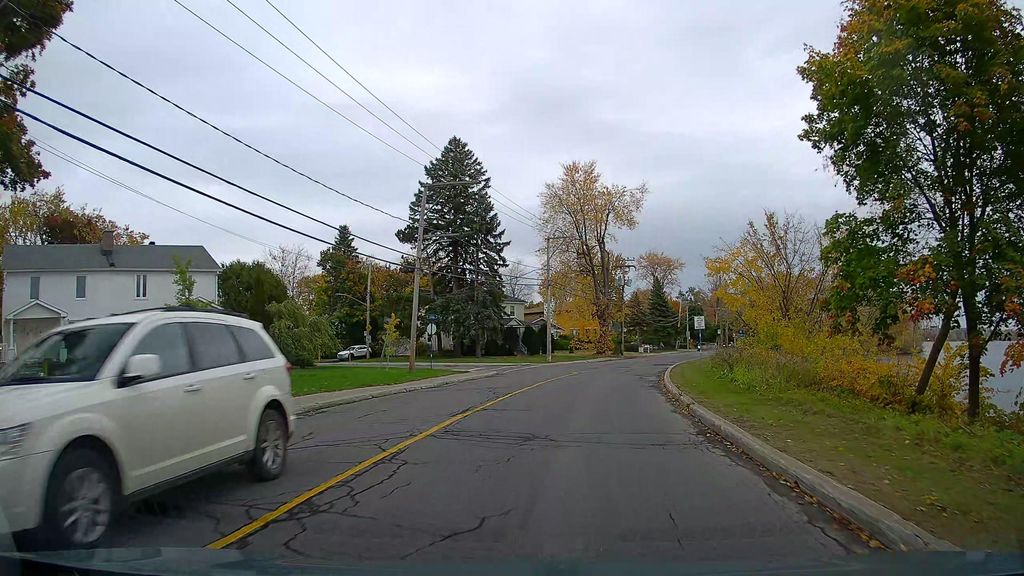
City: montreal